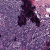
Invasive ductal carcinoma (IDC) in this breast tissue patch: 0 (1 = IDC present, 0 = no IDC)